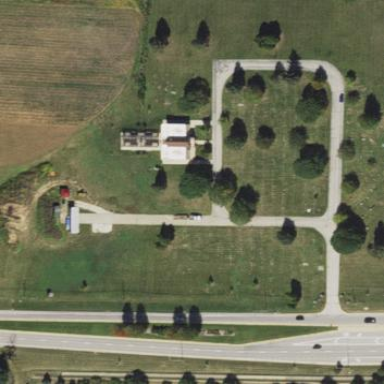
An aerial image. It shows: Cemetery.